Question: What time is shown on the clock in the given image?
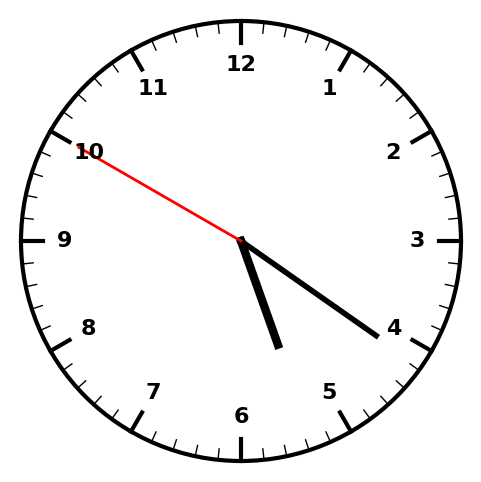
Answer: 05:20:50